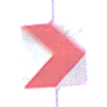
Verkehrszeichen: RichtungstafelnInKurvenKleinLinks
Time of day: MorningAfternoon
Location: Outdoor (Nature)
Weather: PartlyCloudy
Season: NotSpecified
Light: Natural